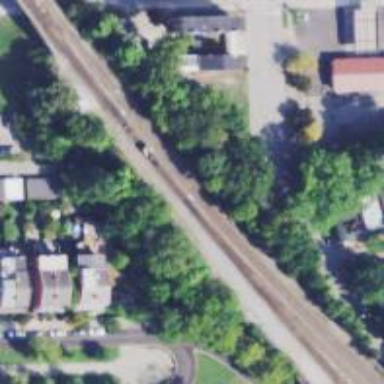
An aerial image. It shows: Railroad crossover.